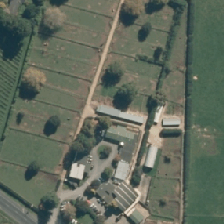
Land cover: urban_build_up